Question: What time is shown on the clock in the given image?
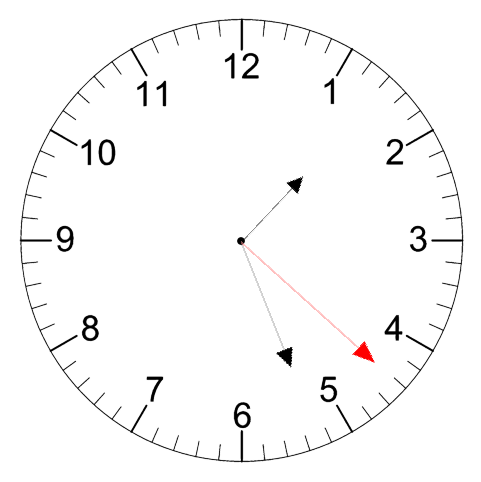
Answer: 01:26:22